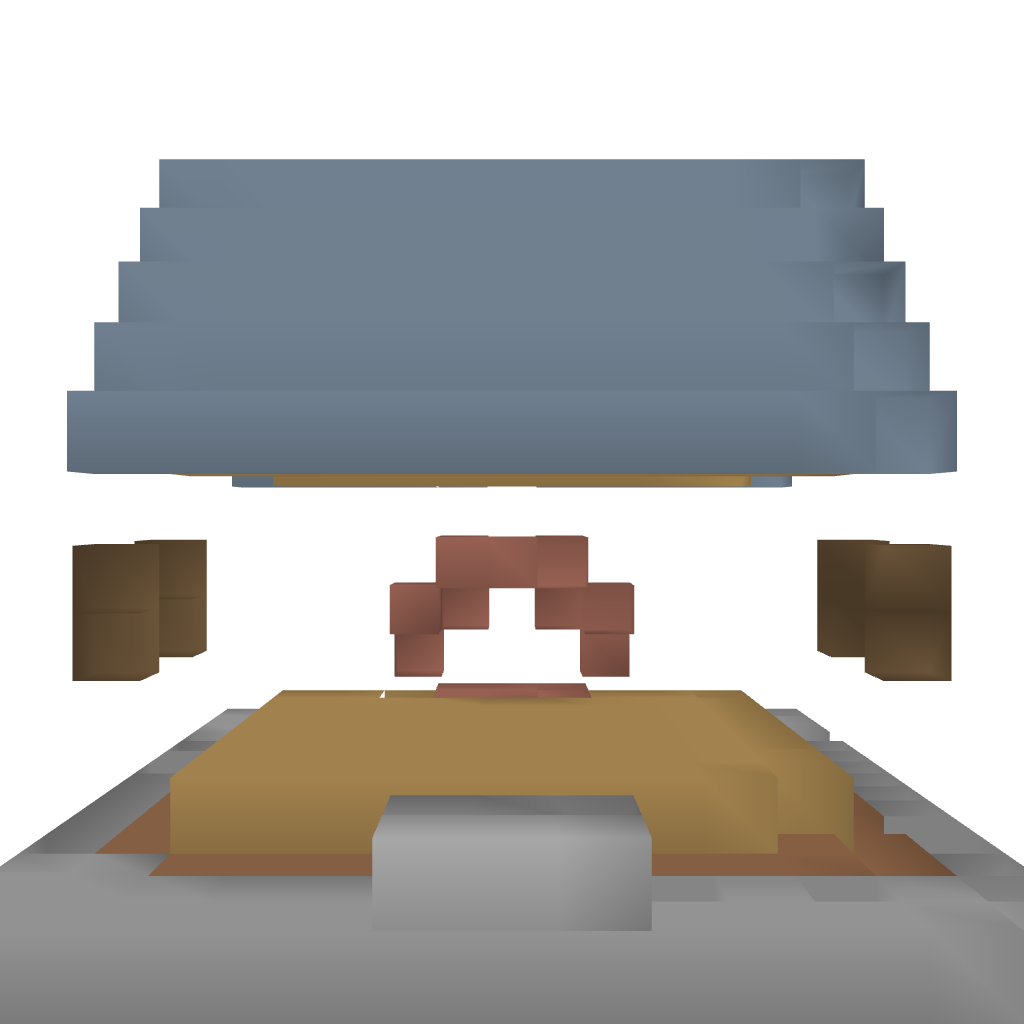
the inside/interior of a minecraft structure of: Small Brick House